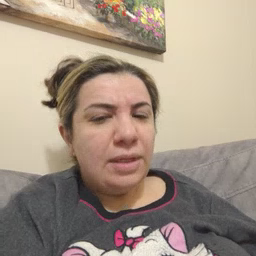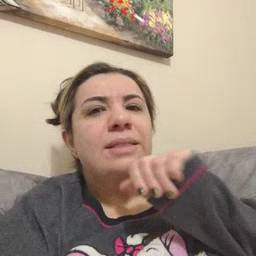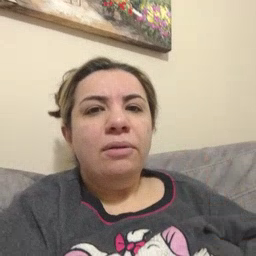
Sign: not